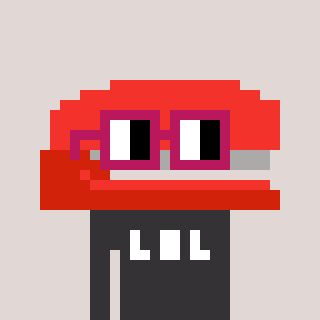
a pixel art character with square dark red glasses, a stapler-shaped head and a grayscale-colored body on a warm background